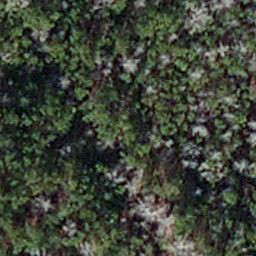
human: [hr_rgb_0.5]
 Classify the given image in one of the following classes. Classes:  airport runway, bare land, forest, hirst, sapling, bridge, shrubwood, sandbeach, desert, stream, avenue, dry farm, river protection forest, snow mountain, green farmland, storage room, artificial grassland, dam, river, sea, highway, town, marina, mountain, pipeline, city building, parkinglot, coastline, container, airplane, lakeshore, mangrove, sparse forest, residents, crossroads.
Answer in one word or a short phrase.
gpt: sapling